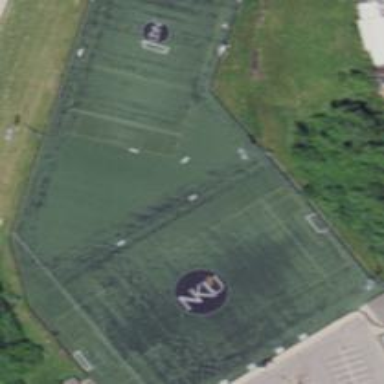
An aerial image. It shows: Rugby union pitch for leisure sports on land.